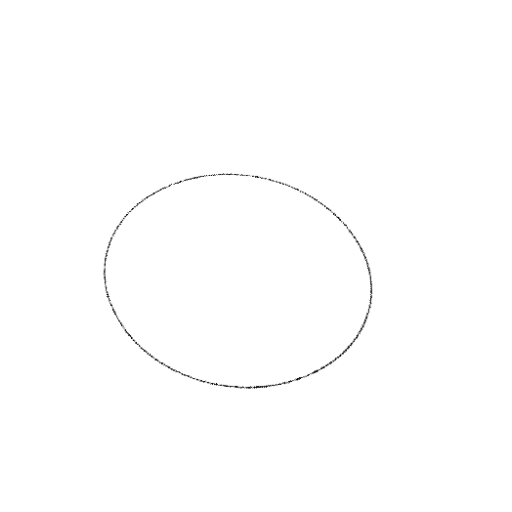
Crossing number: 0